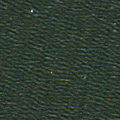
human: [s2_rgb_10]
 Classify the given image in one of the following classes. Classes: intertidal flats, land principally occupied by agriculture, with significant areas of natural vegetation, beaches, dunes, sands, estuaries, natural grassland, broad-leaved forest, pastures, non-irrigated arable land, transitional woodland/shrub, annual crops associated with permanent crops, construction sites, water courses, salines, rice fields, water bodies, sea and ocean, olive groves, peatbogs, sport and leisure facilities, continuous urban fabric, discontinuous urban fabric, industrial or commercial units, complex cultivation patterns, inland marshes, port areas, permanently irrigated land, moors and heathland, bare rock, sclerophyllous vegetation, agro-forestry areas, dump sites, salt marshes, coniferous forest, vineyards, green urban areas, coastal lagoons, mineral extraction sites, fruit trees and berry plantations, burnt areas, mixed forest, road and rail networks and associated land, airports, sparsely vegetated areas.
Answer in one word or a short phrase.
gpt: sea and ocean